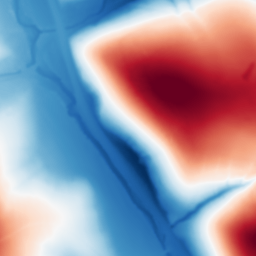
Category: multiscale
Decomposition family: dog
Decomposition parameters: sigma_low: 1
sigma_high: 100
Upsampling method: sinc_blackman
Upsampling parameters: scale: 2
kernel_size: 16
Upsampling scale: 2